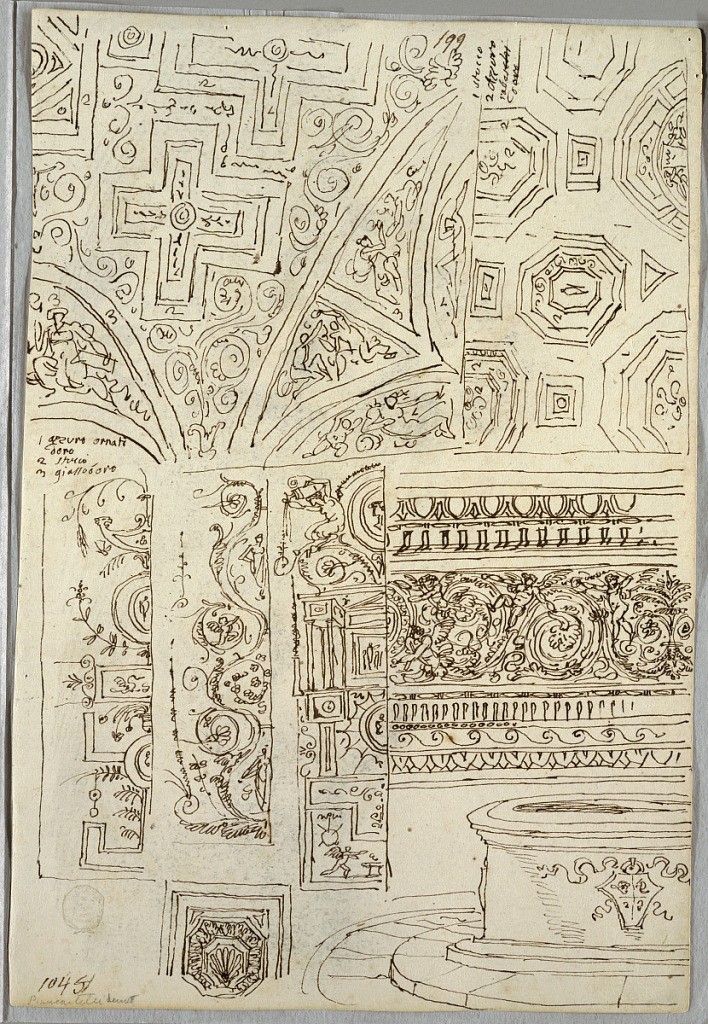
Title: Two Decorartive Studies of Ceilings; Verso: Studies of Heads
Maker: Felice Giani, Italian, 1758–1823
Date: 1814–18
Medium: Pen and ink, brush and watercolor washes over graphite on laid paper
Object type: Drawing
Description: Two decorative studies of ceilings; three candelabra; frieze with shaft and emblem; Verso: barbarian head in profile; barbarian with cornucopia details from antique